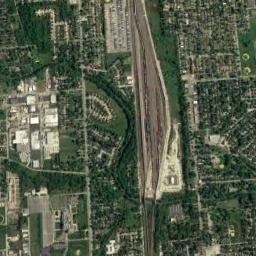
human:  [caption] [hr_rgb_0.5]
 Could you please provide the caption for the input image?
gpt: The railway station is next to some buildings and trees .

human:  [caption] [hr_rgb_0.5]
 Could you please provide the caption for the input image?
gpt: The railway station with lots of railways is surrounded by a residential area .

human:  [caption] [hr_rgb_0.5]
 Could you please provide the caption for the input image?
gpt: There is a railway station in the crowded city .

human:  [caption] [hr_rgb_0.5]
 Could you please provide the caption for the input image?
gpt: There are many buildings of different shapes and sizes beside the railway station .

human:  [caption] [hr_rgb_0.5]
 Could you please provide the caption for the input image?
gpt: There are many green trees and buildings around the railway station .